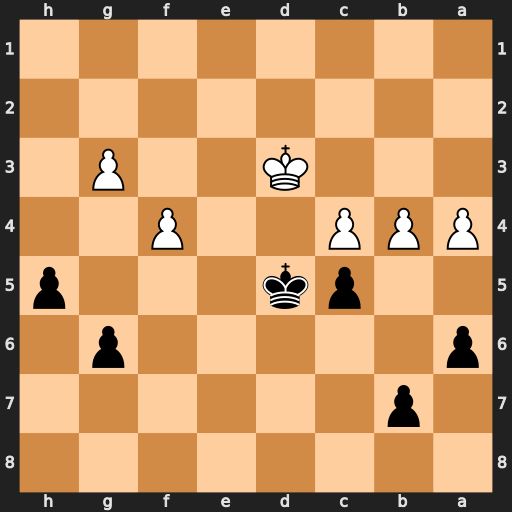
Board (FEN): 8/1p6/p5p1/2pk3p/PPP2P2/3K2P1/8/8
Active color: b
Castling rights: -
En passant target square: -
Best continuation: Ke6 bxc5 Kf5 Ke3 Kg4